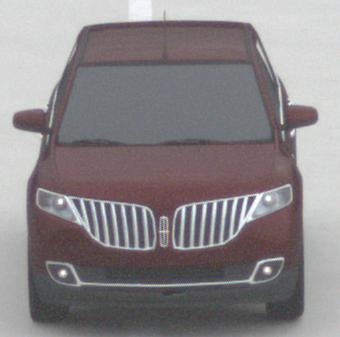
Make: Lincoln
Model: MKX
Detailed model: Gen. 1 CD3
Model produced from: 2010
Model produced until: 2015
Doors: 5
Color: red
Road condition: dry road
Daytime: morning or afternoon
Contrast: low contrast